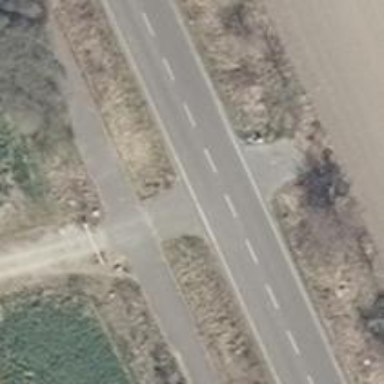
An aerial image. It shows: Service road with asphalt surface and grade1 tracktype.